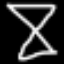
Label: hourglass